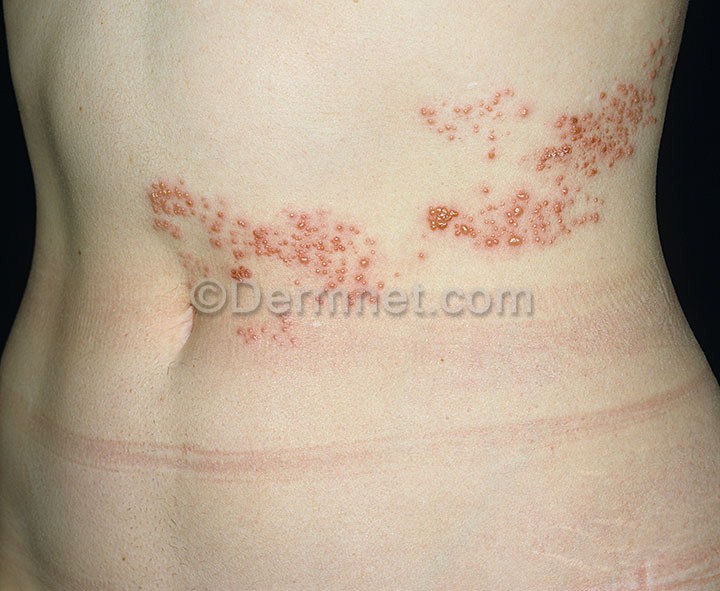
Disease: Warts Molluscum and other Viral Infections